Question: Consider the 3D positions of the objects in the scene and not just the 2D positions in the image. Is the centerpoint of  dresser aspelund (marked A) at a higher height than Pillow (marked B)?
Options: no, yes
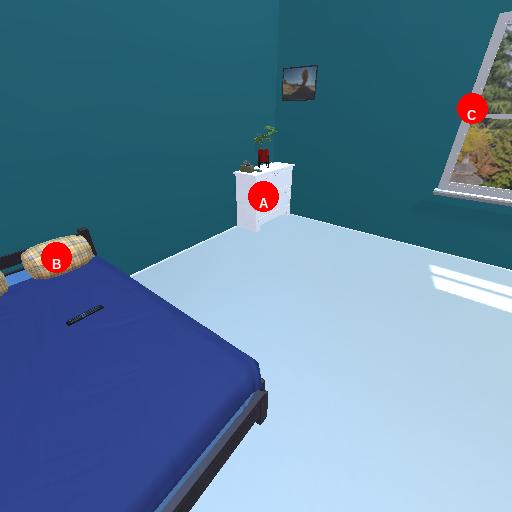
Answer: no